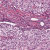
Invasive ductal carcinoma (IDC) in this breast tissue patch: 1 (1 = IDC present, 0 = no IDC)